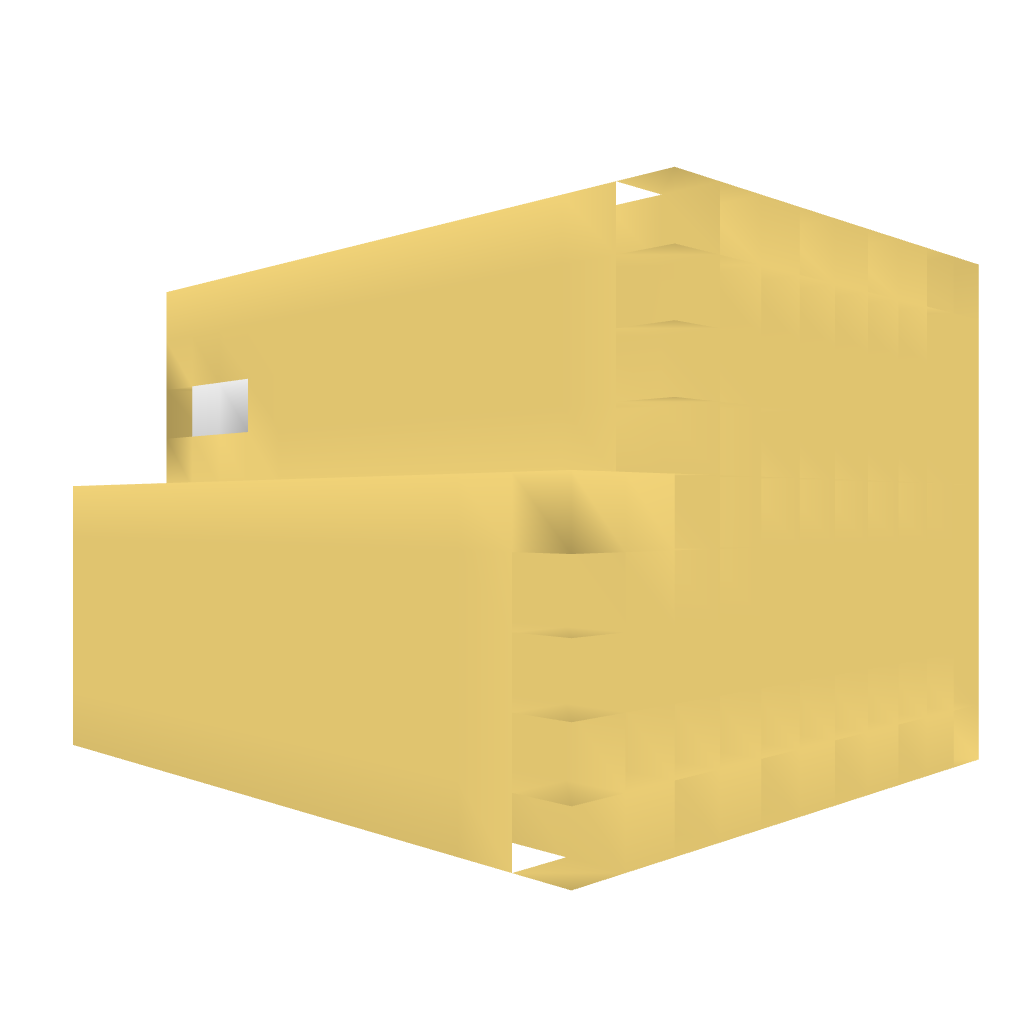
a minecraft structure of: Small Redstone House bad low quality